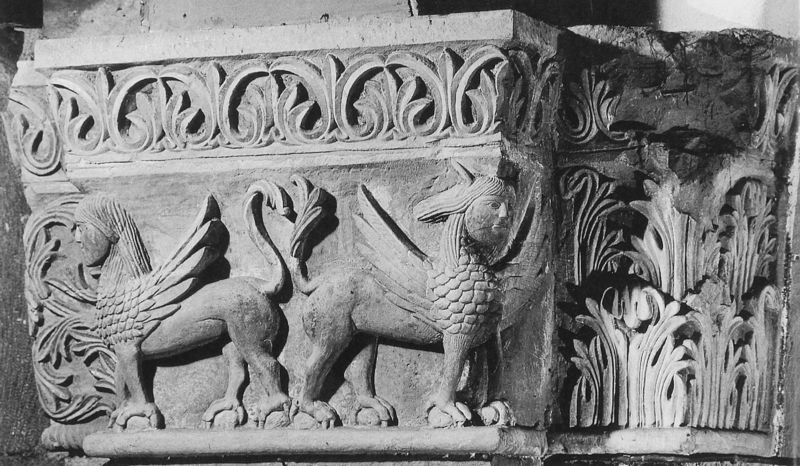
Titel: Dom zu Parma
Standort: Parma, Dom (EU - I - Emilia-Romagna)
Schlagwörter: flügel, kopf, frau, haar, nase, säule, gras, muster, ornament, barock, sockel, stein, kirche, haare, pflanze, pflanzen, schuppen, schwanz, relief, zwei, deutsch, foto, krallen, kapitell, fries, löwen, fabelwesen, romanik, greif, löwe, fresko, basis, chimäre, sphinx, verziehrung, akanthus, palmette, pranke, releif, menschenkopf, spinx, shinx, steuin